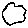
Label: cloud